Question: I would like to plot a graph in MATLAB but it displays x-axis as x10^6 !
How can I make it display it 10 000 000 ? See image below.

'''
frequency=[<PHONE>,<PHONE>,<PHONE>,<PHONE>,<PHONE>,<PHONE>,<PHONE>,<PHONE>,<PHONE>,<PHONE>,<PHONE>,<PHONE>,<PHONE>,<PHONE>,<PHONE>,<PHONE>,<PHONE>,<PHONE>,<PHONE>,<PHONE>,<PHONE>,<PHONE>,<PHONE>,<PHONE>,<PHONE>,<PHONE>,<PHONE>,<PHONE>,<PHONE>,<PHONE>,<PHONE>,<PHONE>,<PHONE>,<PHONE>,<PHONE>,<PHONE>,<PHONE>,<PHONE>,<PHONE>,<PHONE>,<PHONE>,<PHONE>,<PHONE>,<PHONE>,<PHONE>,<PHONE>,<PHONE>,<PHONE>,<PHONE>,<PHONE>,<PHONE>,<PHONE>,<PHONE>,<PHONE>];
temperature=[283,293,299,303,306,309,312,315,318,320,323,326,328,330,333,336,338,342,343,345,348,350,352,353,353,357,354,354,354,354,354,354,354,354,354,354,354,354,354,354,354,354,354,354,354,354,354,354,354,354,354,354,354,354];
time=[1:10:540]
%plot(frequency)
%figure,plot(temperature)
figure,plot(frequency,temperature);
'''
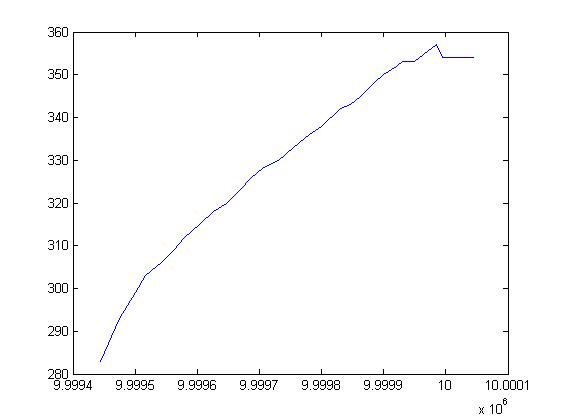
Answer: You can use function on the property of the current axis.
An example is this:
'''
x=[<PHONE> <PHONE> 1003];
y=3*x;
plot(x,y);
set(gca, 'XTick', x, 'XTickLabel', sprintf('%4.0f|', x));
'''

in your case you can do this:
'''
x=linspace(min(frequency),max(frequency),5);
figure,plot(frequency,temperature);
set(gca, 'XTick', x, 'XTickLabel', sprintf('%7.0f|', x));
'''

you can change the 5 value to have more or less ticks.